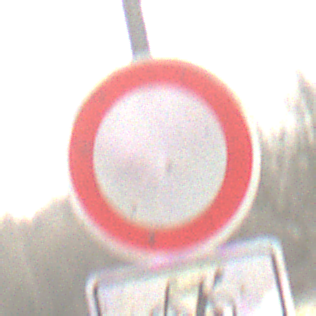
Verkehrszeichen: VerbotFahrzeugeAllerArt
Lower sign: EinspurigeFahrzeugeFrei6
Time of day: MorningAfternoon
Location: Outdoor (Nature)
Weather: PartlyCloudy
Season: Winter
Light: Natural